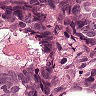
Metastatic tissue present: yes